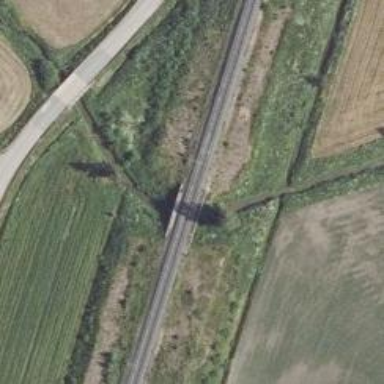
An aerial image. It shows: Bridge with continuous railway tracks that are electrified through contact line.